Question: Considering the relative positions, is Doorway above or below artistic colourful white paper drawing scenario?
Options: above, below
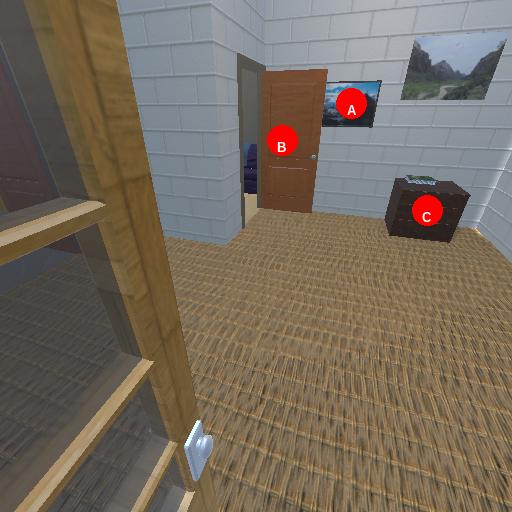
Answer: above